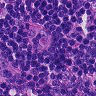
Metastatic tissue present: no